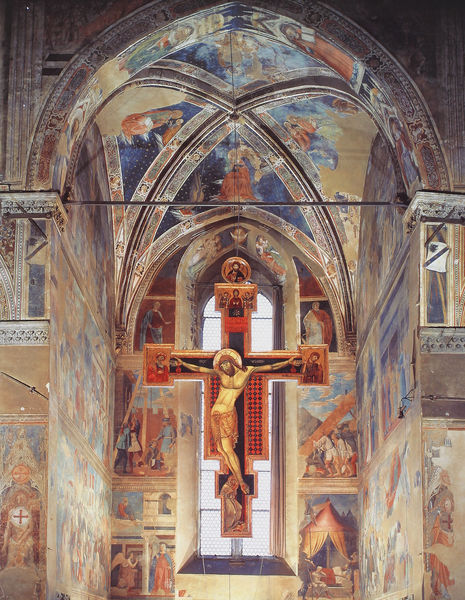
Titel: Ausmalung der Chorkapelle von S. Francesco in Arezzo
Künstler: Bicci di Lorenzo
Standort: Arezzo, S. Francesco, Chorkapelle (EU - I - Toskana)
Schlagwörter: blau, gott, menschen, fenster, holz, rot, malerei, alt, johannes, kirche, gotik, kreis, engel, farbig, bilder, farben, kuppel, könig, wandgemälde, foto, bögen, nische, gewölbe, gemalt, kloster, kreuz, gebogen, altar, korpus, heiligenschein, mittelschiff, hängend, gotisch, kreuzgewölbe, spitzbogen, spitzbögen, christus, jesus, jesus christus, kreuzigung, fresken, kapelle, kruzifix, heilige, fresko, stange, maria, maria magdalena, zelt, toskana, kruez, giotto, eisenstange, orthodox, jesue, leidend, hauptaltar, viernageltypus, k, kruxifix, ghiotto, kreuzgratgewälbe, croce, paciens, corce, di pinta, zeilt